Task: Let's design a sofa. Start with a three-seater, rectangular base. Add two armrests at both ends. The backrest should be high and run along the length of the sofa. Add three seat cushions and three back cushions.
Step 49:
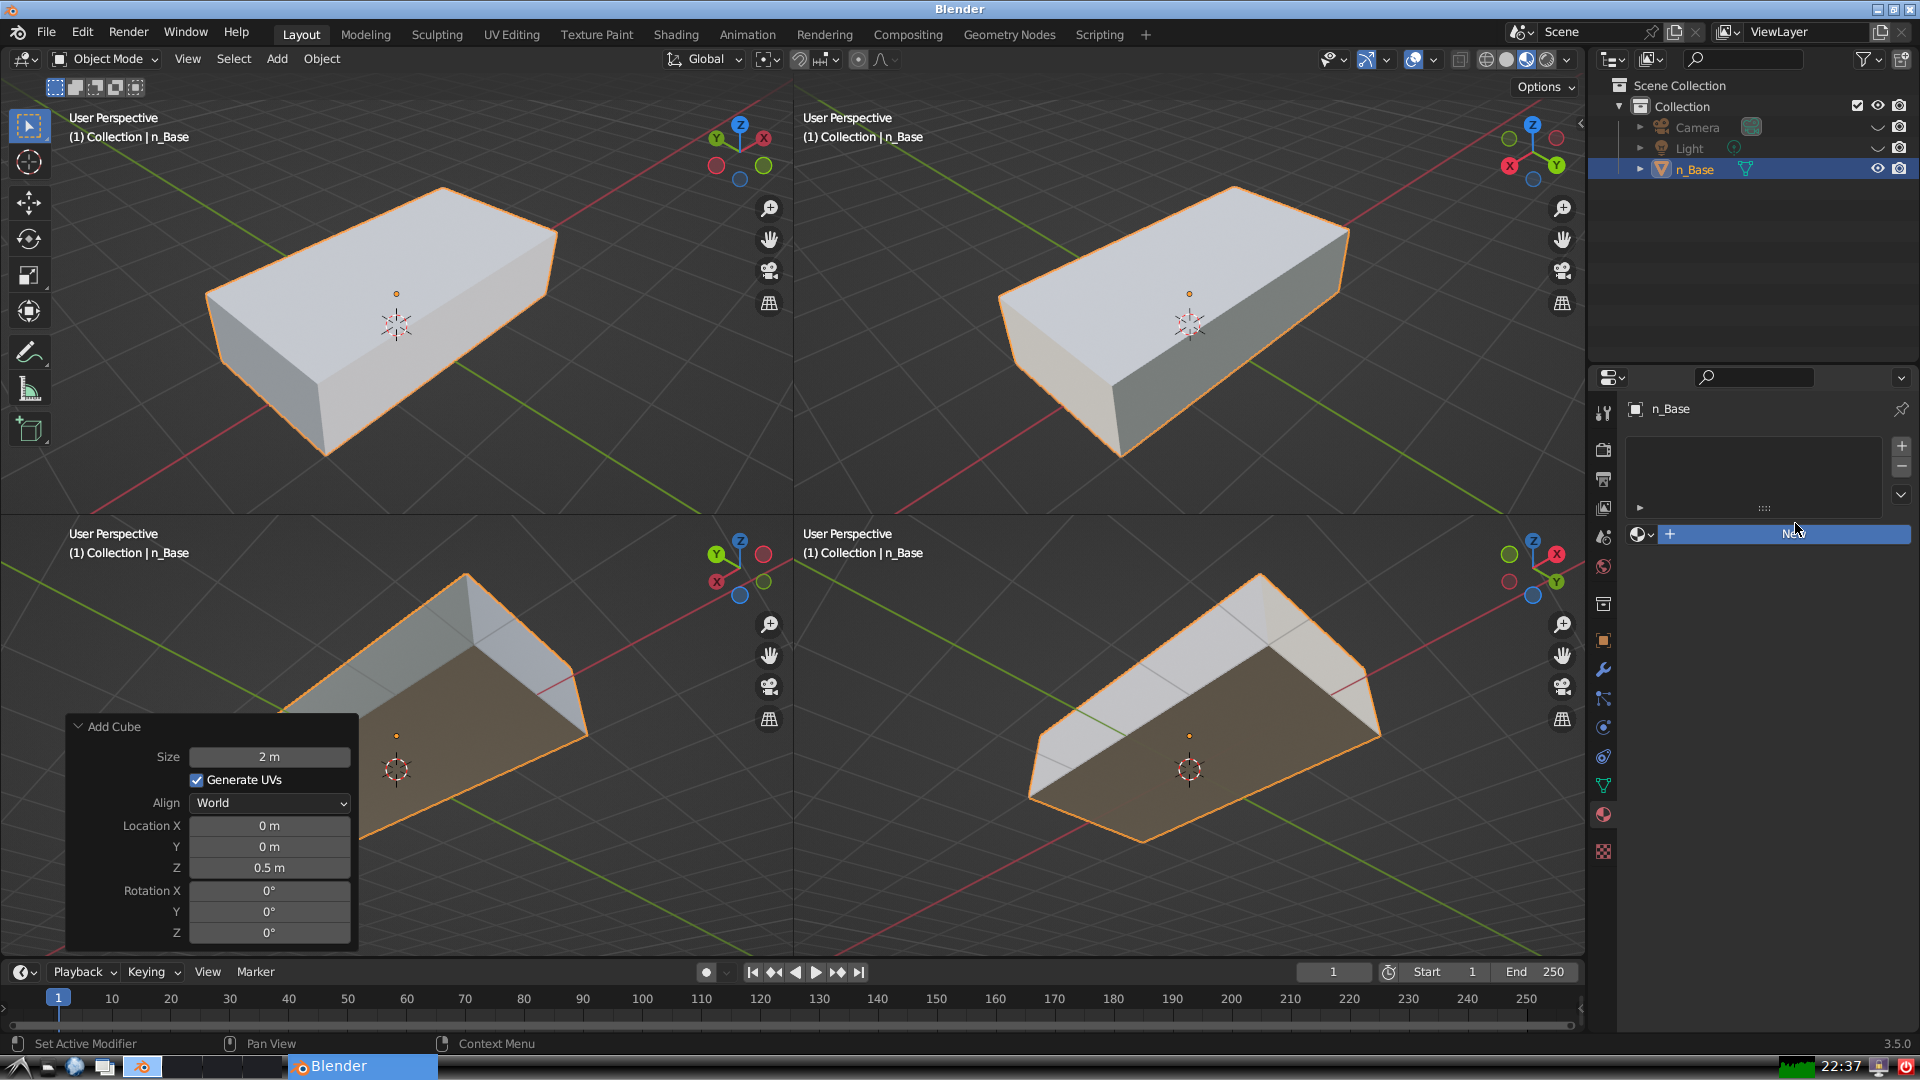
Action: {"mouse_move": [1604, 815]}